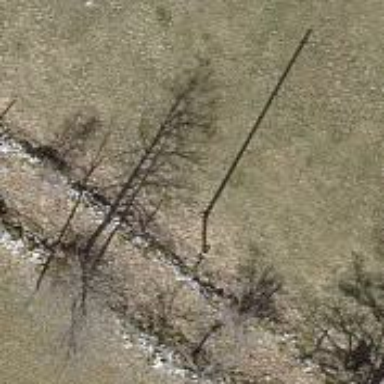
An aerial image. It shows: Power pole.